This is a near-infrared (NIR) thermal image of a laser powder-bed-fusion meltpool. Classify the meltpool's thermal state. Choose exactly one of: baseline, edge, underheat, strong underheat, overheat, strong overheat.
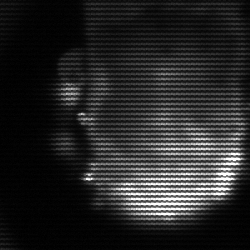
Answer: baseline